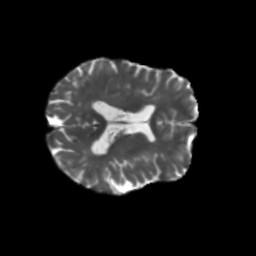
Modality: T2w
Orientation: axial
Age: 76
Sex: female
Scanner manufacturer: siemens
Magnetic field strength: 3 T
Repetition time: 5.25 s
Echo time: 0.08 s